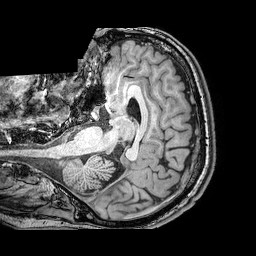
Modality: T1w
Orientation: axial
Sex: male
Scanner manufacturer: philips
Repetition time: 0.008158 s
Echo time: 0.00374 s